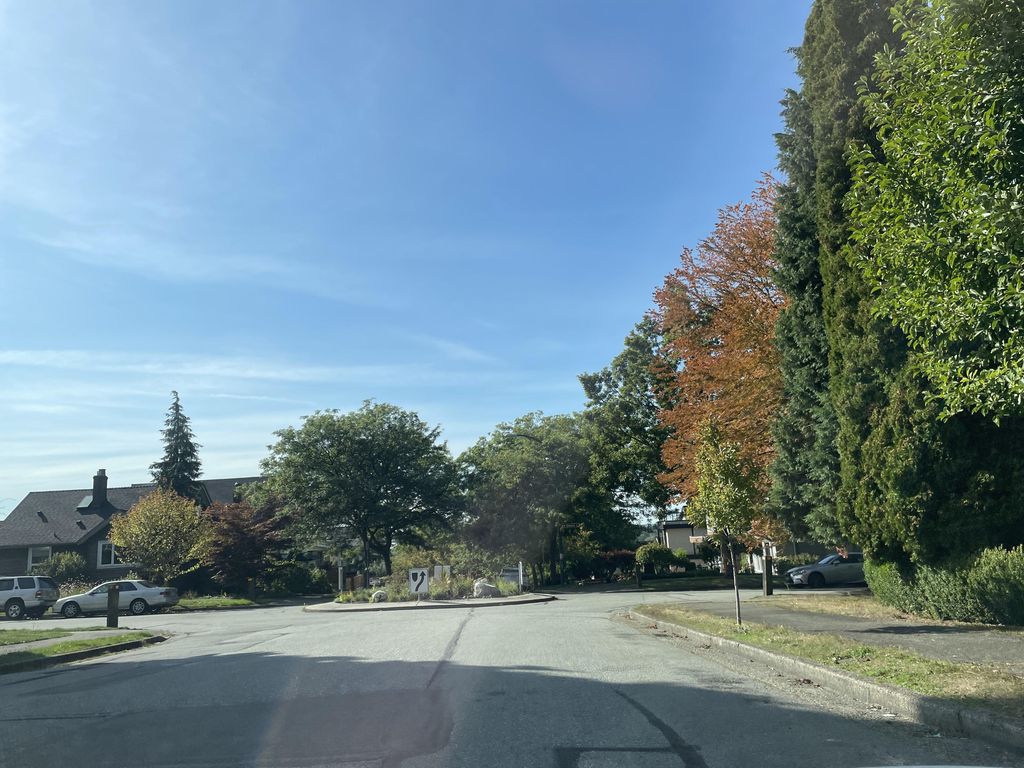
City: vancouver